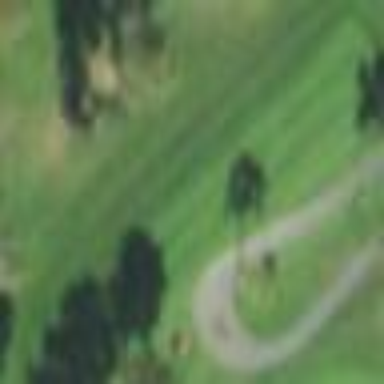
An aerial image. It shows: Grass area designated as golf tee.